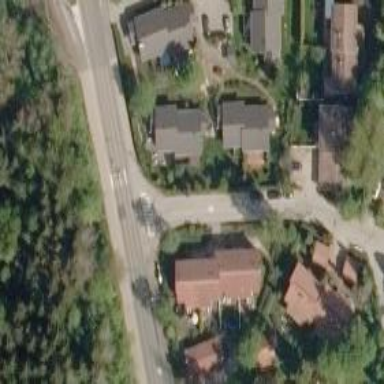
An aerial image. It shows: Uncontrolled road crossing.